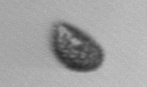
Label: Pseudochattonella_farcimen